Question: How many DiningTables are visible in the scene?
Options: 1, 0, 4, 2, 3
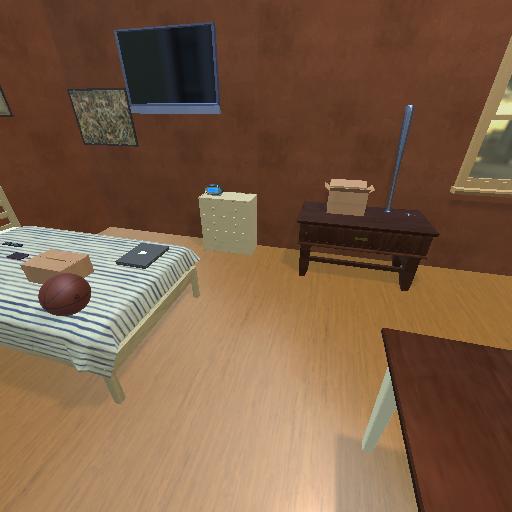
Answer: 1